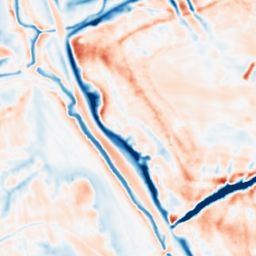
Category: multiscale
Decomposition family: dog_multiscale
Decomposition parameters: sigma_ratio: 1.6
n_scales: 4
base_sigma: 1
Upsampling method: regularized
Upsampling parameters: scale: 2
lambda_reg: 0.001
Upsampling scale: 2